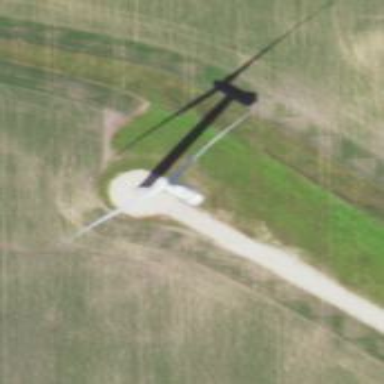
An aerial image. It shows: Wind power generator with horizontal axis wind turbine manufactured by Vestas.